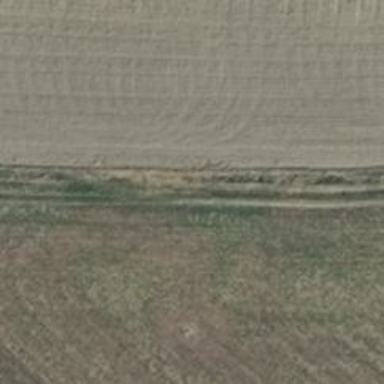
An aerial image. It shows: Path with grass surface. The track type is grade 5.